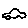
Label: car